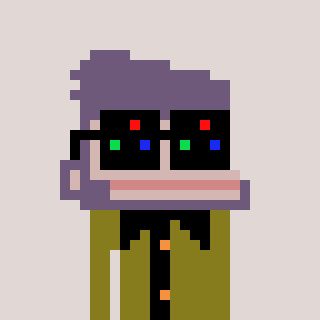
a pixel art character with square black sunglasses, a ape-shaped head and a gunk-colored body on a warm background